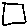
Label: square